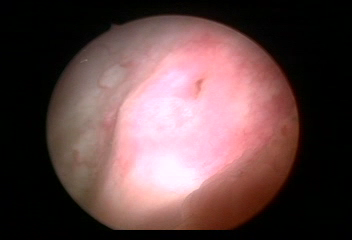
Modality: WLC
Class: Anatomical landmarks
Subclass: UreteralOrifice
Bladder cancer association: No
Annotated structures: Left ureteral orifice